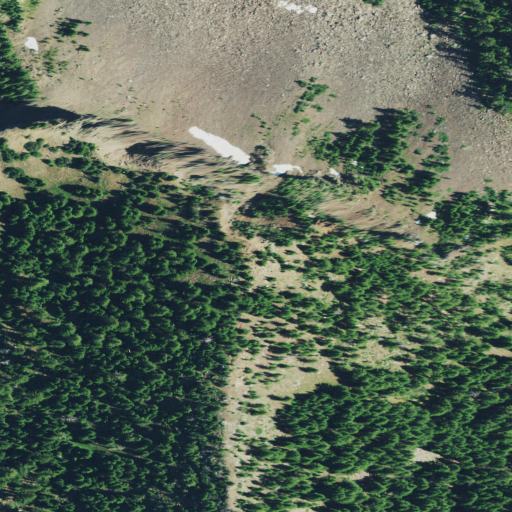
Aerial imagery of mountain in Oregon named Fuji Mountain containing evergreen forest, barren land, and shrub